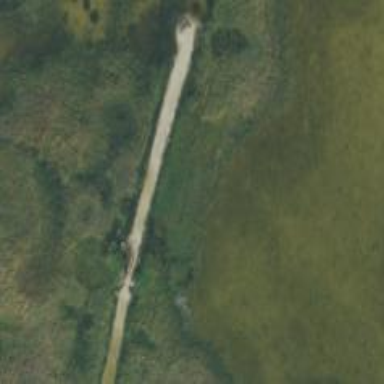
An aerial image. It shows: Track road with embankment.